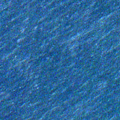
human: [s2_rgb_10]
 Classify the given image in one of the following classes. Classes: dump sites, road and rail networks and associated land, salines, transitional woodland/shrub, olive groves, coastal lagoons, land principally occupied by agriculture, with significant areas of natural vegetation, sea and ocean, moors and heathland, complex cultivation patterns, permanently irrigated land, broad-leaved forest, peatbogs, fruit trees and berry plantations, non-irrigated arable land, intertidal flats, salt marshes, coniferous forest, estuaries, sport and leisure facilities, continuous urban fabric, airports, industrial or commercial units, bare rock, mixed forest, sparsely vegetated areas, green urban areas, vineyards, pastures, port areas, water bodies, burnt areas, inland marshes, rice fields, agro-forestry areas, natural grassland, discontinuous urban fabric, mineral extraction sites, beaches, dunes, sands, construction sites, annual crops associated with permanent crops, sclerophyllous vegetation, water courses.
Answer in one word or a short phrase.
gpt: sea and ocean